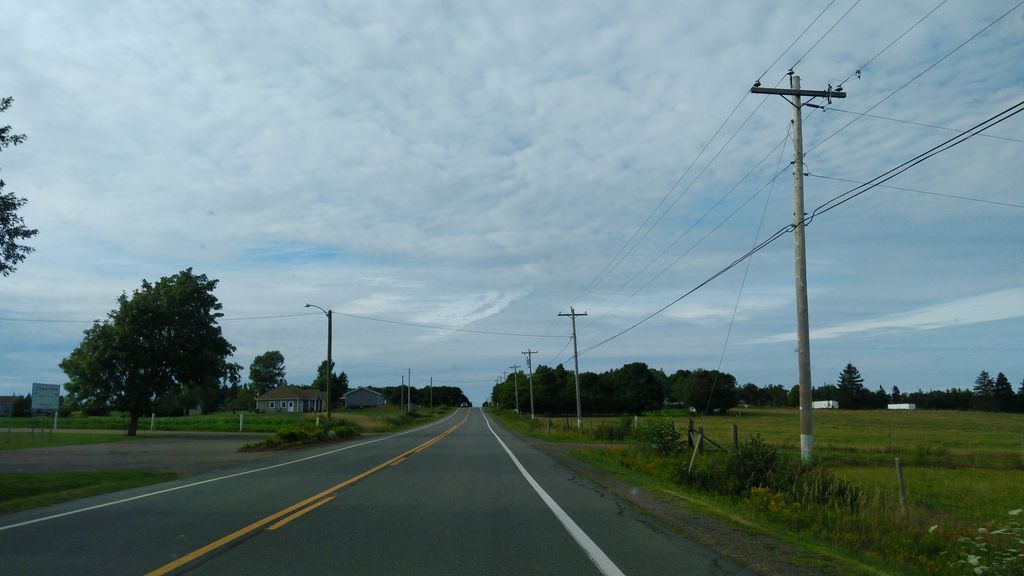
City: charlottetown